Field crop: tomato
Growth stage: 2
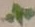
Species: solanum